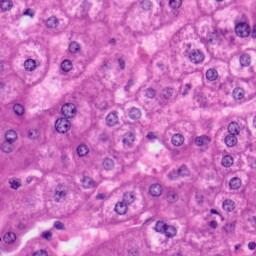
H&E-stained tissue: Liver